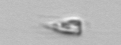
Label: Calciopappus